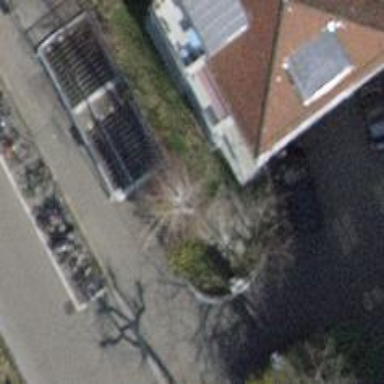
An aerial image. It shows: Staircase with ramp.